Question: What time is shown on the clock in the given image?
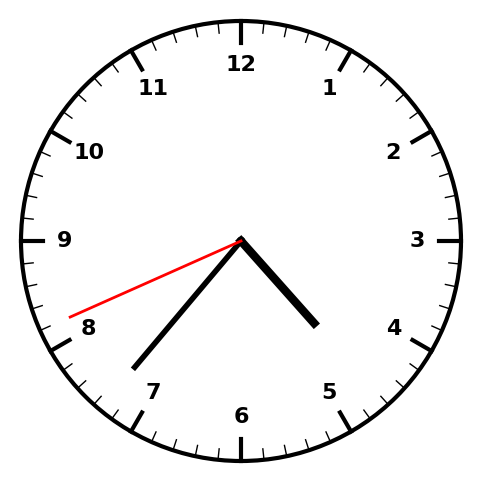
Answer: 04:36:41